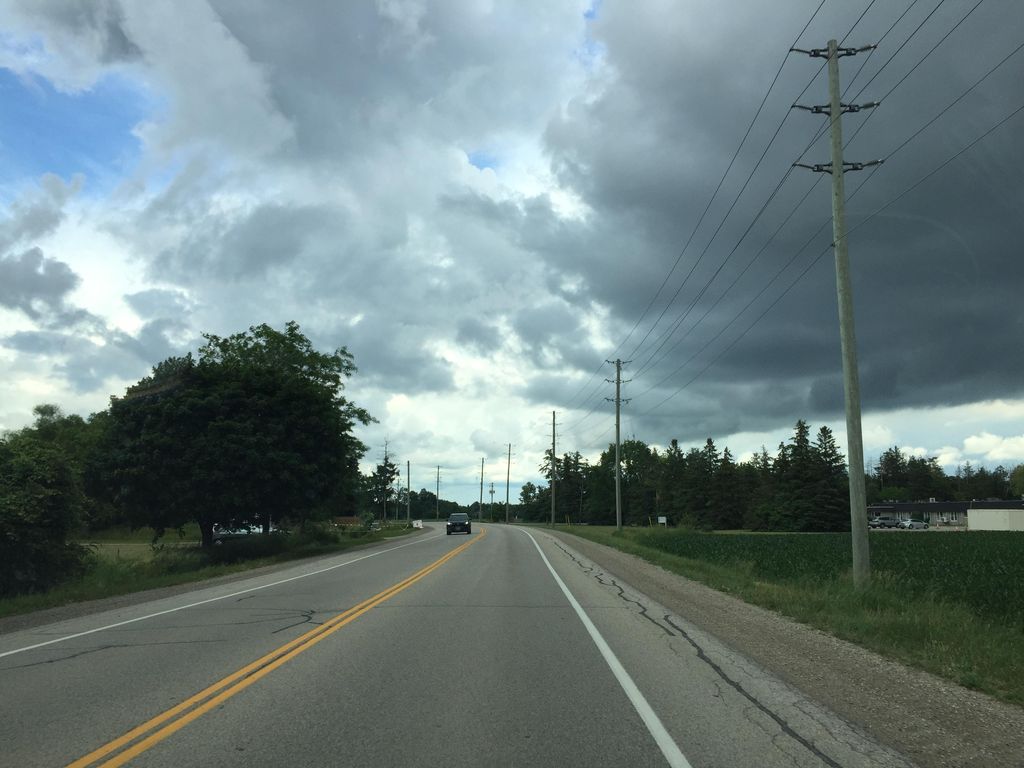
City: kitchener-waterloo